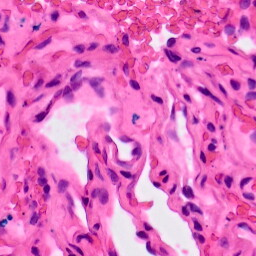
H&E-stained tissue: Lung